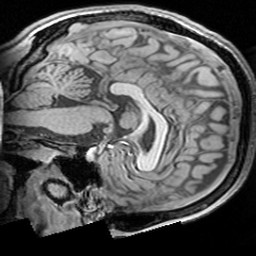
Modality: T1w
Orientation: sagittal
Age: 18
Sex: male
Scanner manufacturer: siemens
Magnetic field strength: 3 T
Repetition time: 1.63 s
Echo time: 0.00311 s